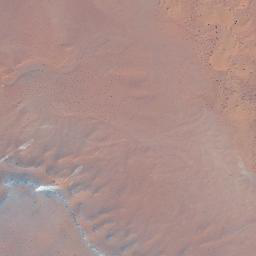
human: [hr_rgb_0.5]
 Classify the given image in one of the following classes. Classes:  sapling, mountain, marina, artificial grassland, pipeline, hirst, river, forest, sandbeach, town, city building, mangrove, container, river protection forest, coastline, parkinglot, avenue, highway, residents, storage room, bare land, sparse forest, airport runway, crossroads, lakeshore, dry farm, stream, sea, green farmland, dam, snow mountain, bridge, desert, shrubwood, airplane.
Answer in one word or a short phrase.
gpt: desert